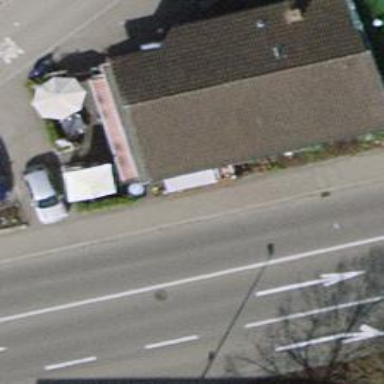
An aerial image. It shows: Fast food establishment.